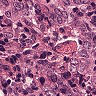
Metastatic tissue present: yes